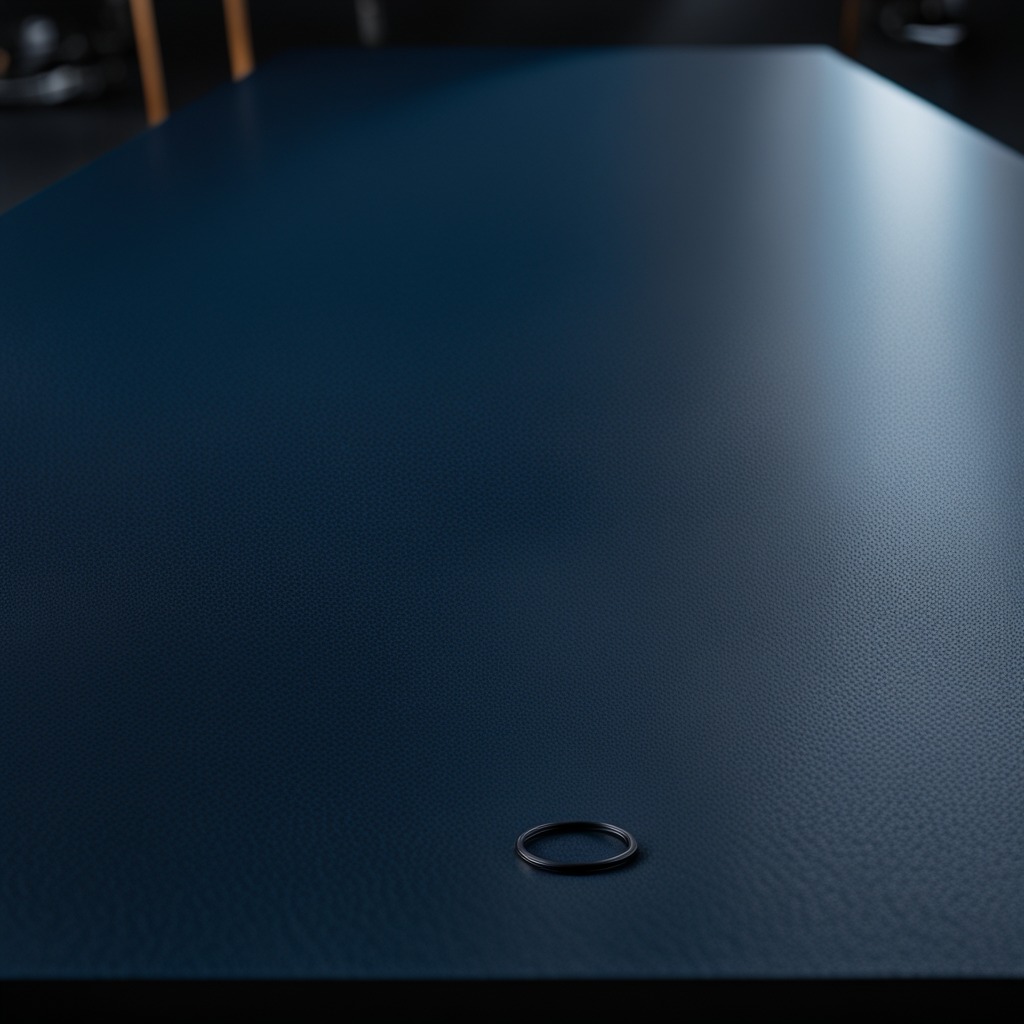
A rubber O-ring lying on the clean granite tabletop